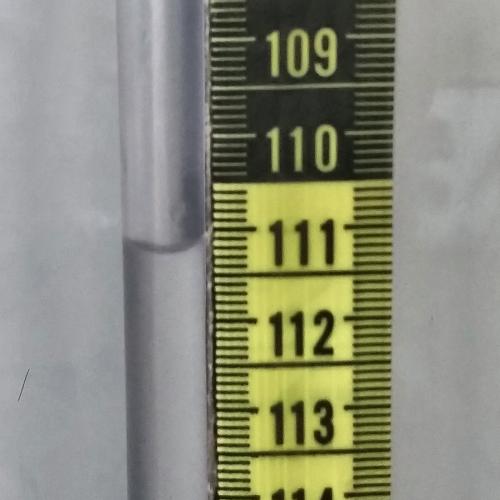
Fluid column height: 111.2 cm